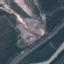
Land use / land cover class: Highway